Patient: sex M, age 47
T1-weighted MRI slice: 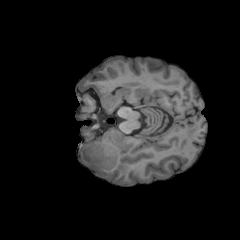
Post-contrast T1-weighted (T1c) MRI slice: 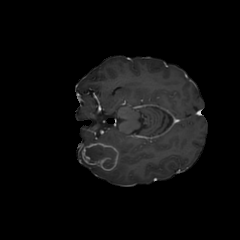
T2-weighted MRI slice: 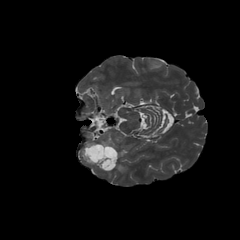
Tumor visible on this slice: yes
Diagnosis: Glioblastoma, IDH-wildtype
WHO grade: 4